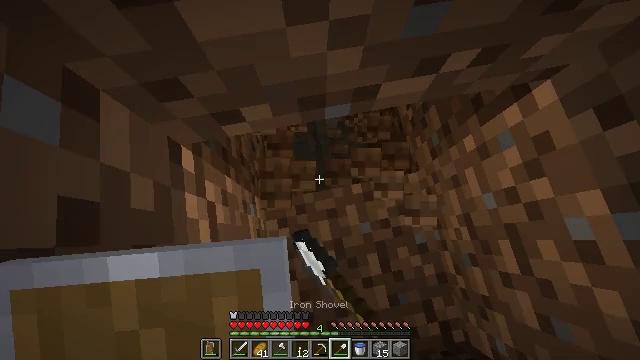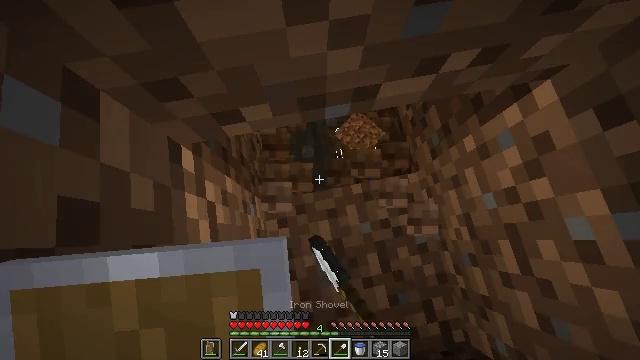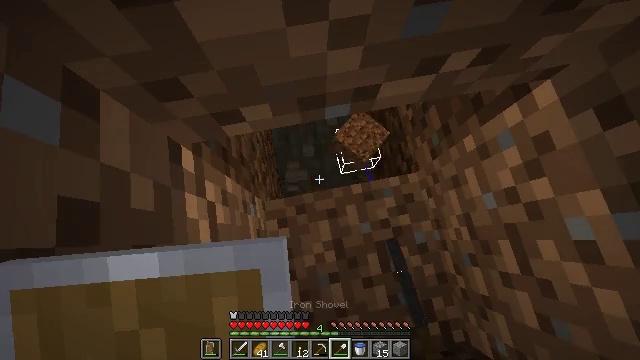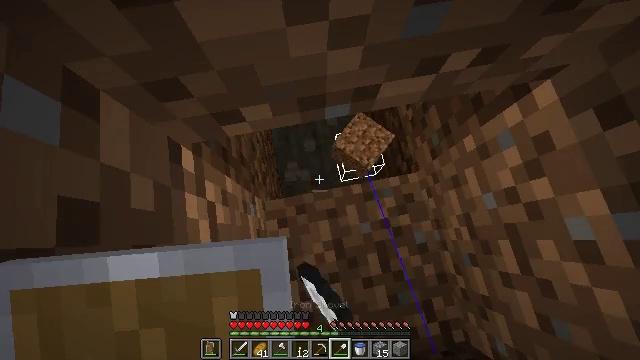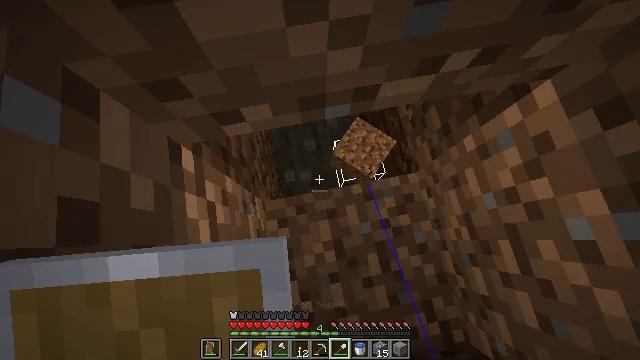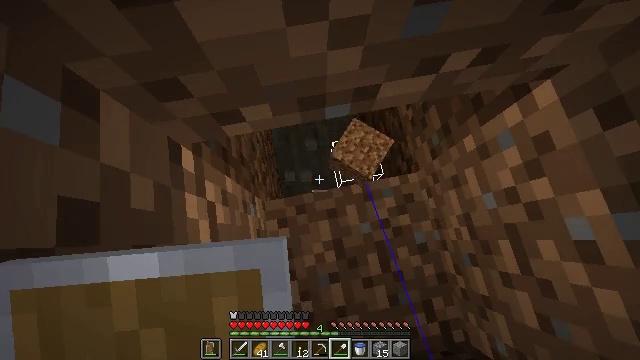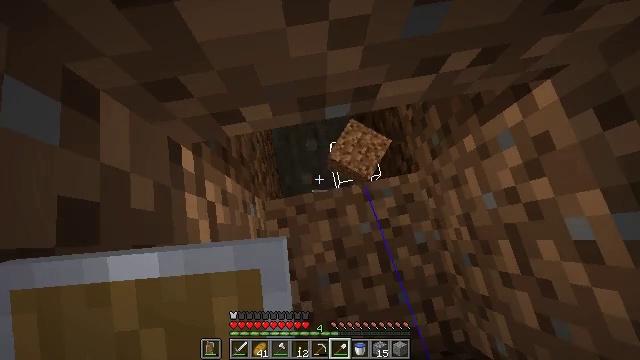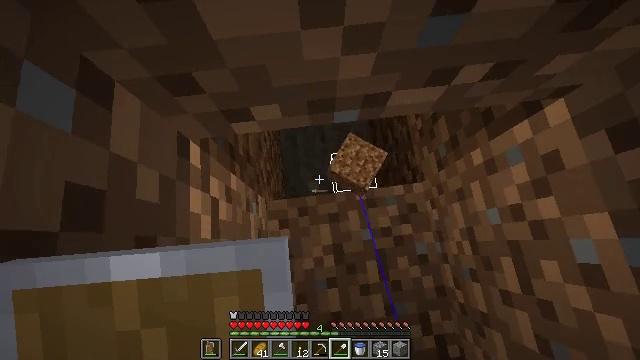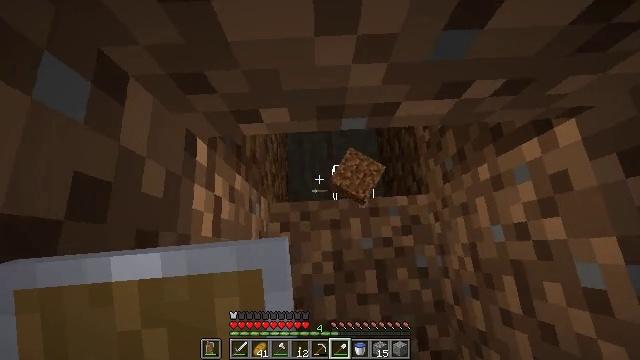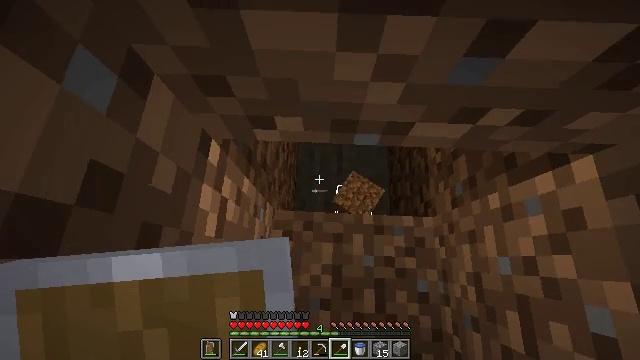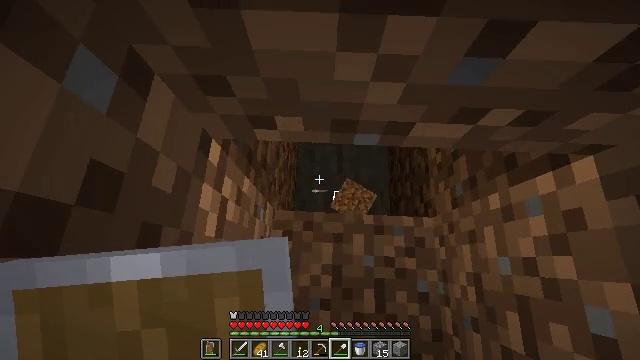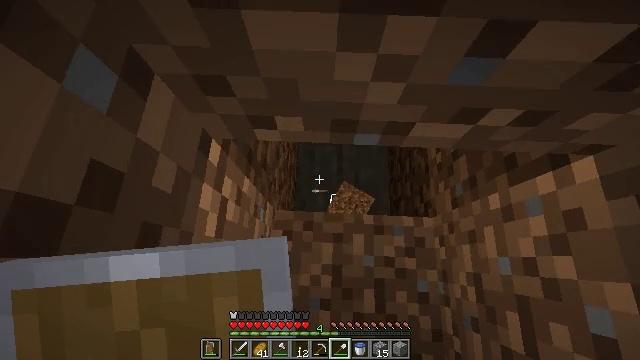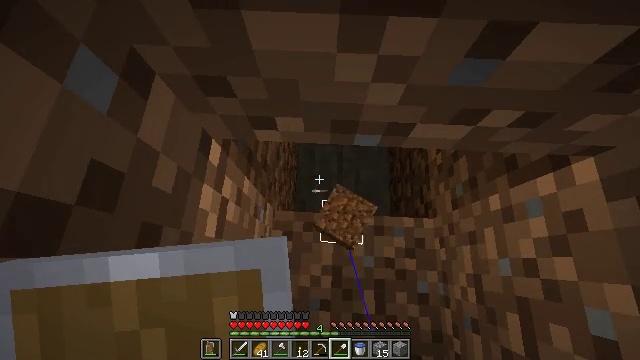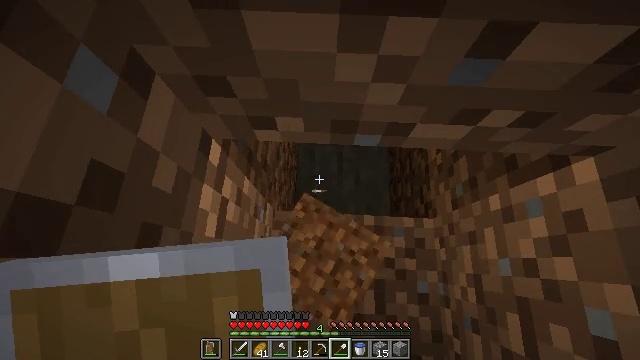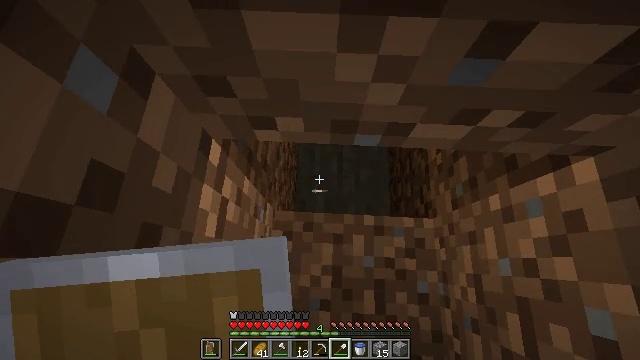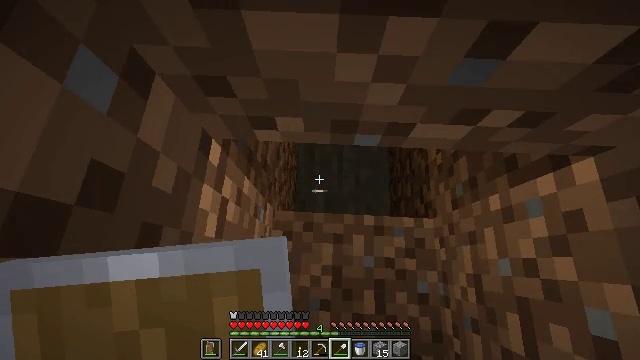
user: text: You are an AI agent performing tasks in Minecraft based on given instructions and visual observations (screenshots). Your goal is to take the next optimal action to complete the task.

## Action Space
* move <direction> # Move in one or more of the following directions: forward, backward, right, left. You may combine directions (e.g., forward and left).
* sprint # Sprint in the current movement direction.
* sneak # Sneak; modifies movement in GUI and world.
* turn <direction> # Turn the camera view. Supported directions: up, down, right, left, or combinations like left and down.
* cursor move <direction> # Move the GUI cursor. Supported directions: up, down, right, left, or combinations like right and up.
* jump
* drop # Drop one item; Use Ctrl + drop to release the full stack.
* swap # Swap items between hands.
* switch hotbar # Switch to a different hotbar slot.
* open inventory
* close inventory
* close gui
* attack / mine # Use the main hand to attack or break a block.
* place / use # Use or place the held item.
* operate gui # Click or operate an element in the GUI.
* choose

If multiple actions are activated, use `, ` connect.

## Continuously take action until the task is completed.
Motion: motion action
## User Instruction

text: Destroy the wall torch to gather it.
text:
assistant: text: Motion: attack / mine
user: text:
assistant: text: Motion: attack / mine
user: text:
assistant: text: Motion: no_op
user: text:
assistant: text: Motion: no_op
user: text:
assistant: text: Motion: no_op
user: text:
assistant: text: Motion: no_op
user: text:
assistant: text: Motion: turn left
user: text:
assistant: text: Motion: turn left and up
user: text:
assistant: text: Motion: turn left and up
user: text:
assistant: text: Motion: no_op
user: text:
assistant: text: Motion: no_op
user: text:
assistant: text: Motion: no_op
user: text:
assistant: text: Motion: no_op
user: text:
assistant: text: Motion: no_op
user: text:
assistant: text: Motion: no_op
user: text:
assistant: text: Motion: no_op
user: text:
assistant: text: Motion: no_op
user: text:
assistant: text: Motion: no_op
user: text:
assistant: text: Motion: no_op
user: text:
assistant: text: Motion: turn right and up
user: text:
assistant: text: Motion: turn up
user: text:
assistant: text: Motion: turn up
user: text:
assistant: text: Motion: turn up
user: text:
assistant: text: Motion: no_op
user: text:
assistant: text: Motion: no_op
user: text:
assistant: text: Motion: no_op
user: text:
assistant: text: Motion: no_op
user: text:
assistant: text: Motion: no_op
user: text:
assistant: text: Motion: no_op
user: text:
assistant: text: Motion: no_op